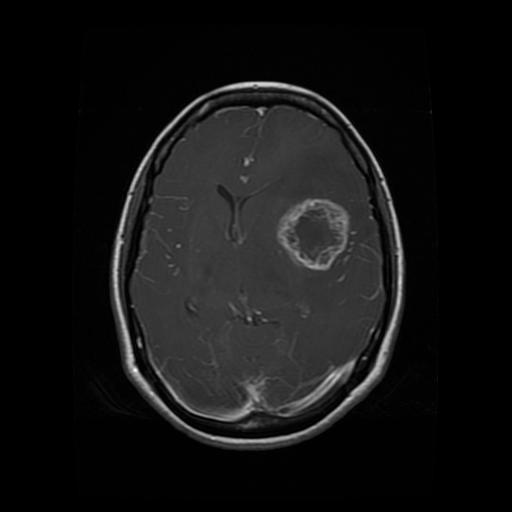
Label: glioma